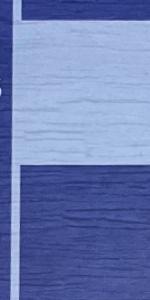
Label: Empty